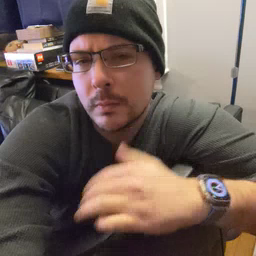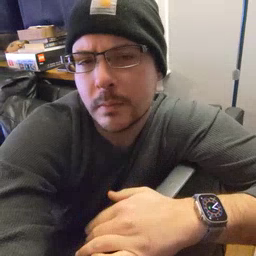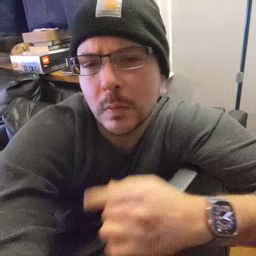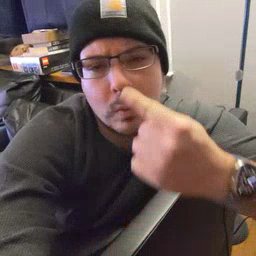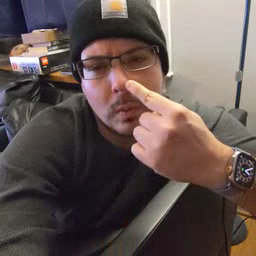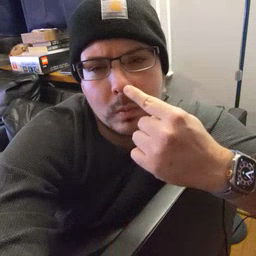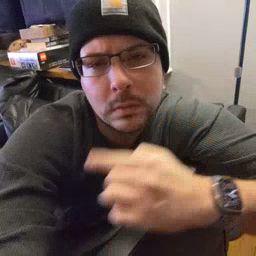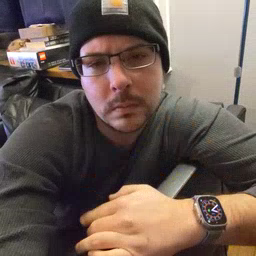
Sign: nose